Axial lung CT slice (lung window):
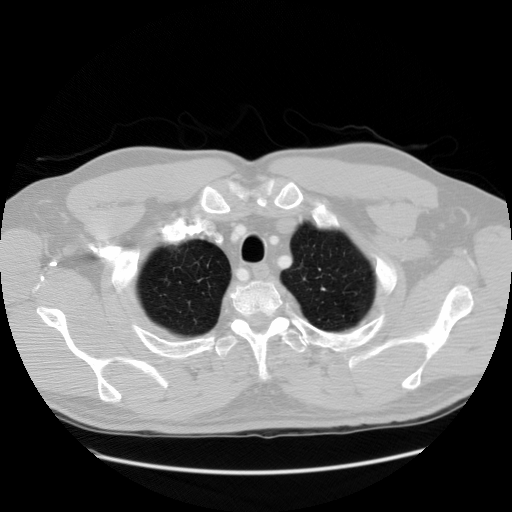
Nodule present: no